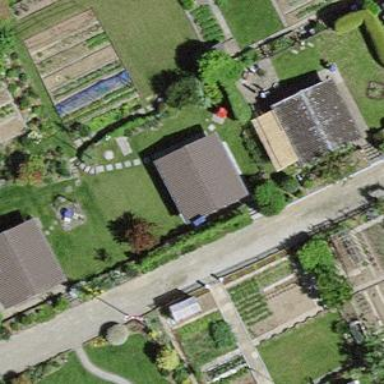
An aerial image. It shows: Allotment house.